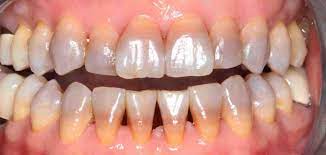
Condition: Tooth Discoloration